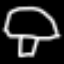
Label: mushroom